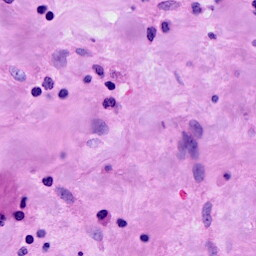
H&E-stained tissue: Breast